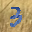
Label: 3